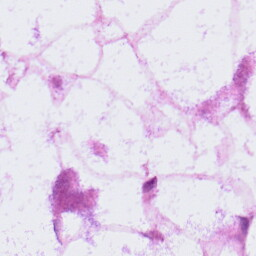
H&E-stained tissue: LymphNode